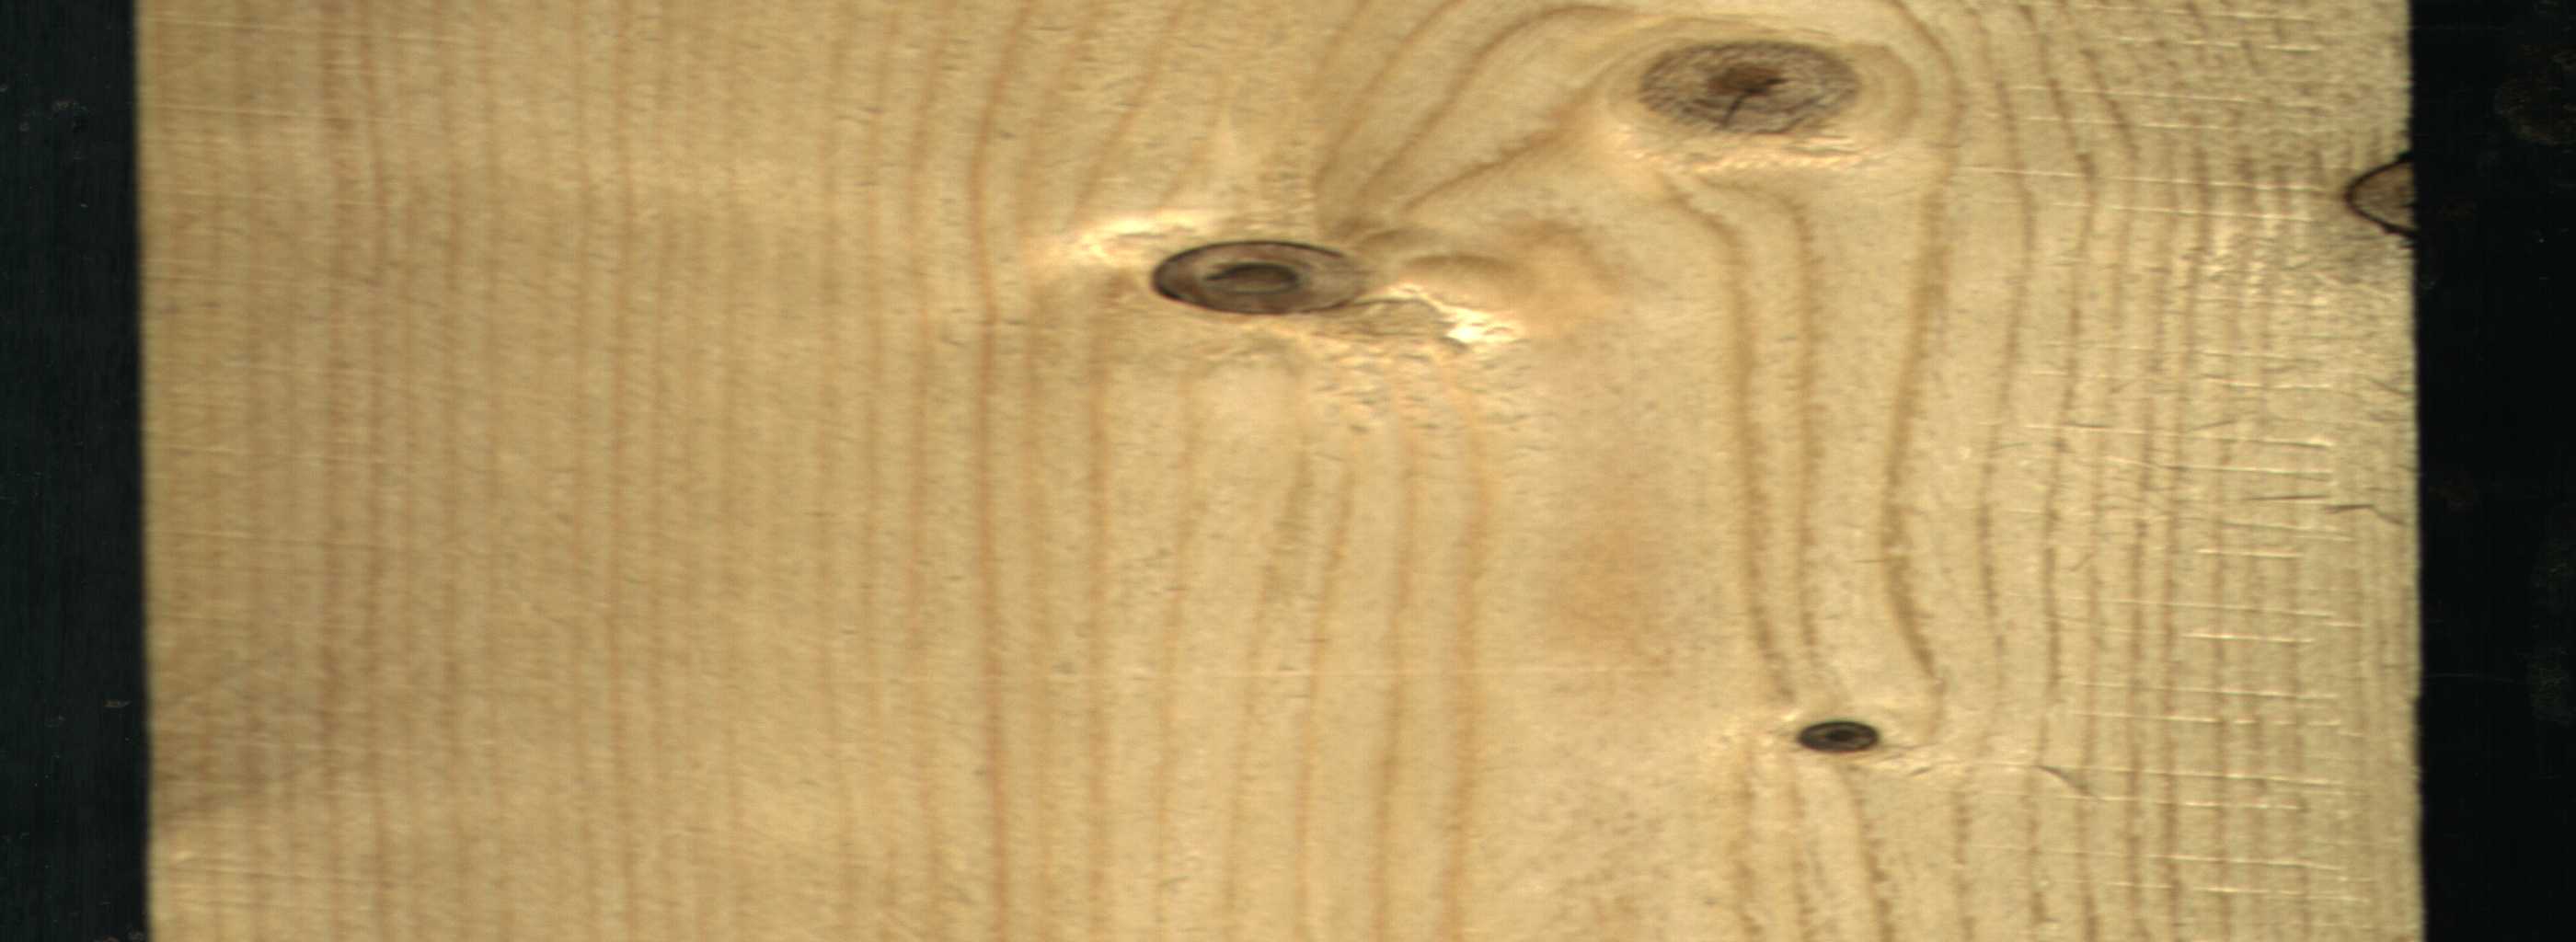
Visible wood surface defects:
Dead_Knot
Dead_Knot
Live_Knot
Live_Knot